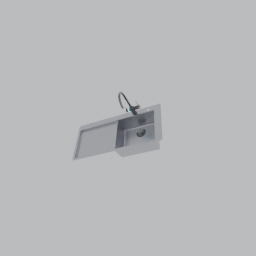
Label: appliances